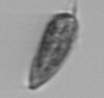
Label: Prorocentrum_triestinum